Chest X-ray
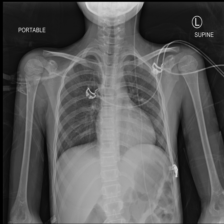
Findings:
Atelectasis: negative
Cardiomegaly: negative
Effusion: negative
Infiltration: positive
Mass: negative
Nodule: negative
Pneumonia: negative
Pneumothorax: negative
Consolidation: negative
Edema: negative
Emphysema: negative
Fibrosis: negative
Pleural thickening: negative
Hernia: negative